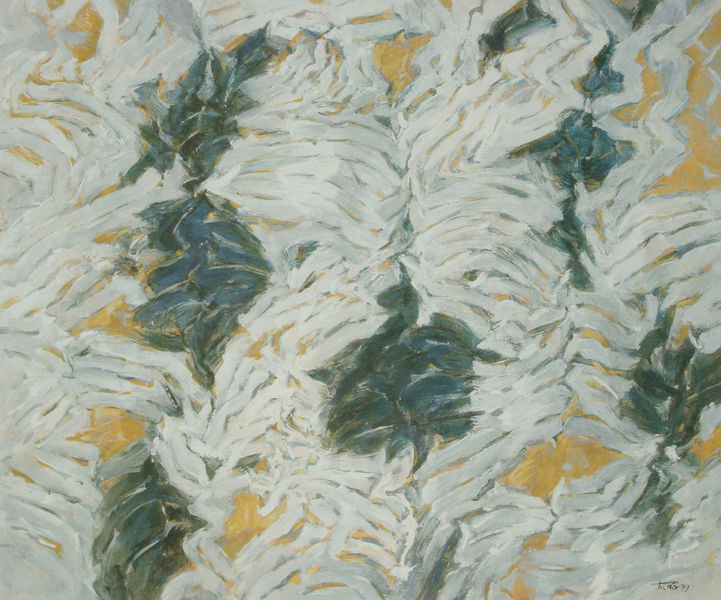
Titel: Entweder - Oder I
Künstler: Hann Trier
Institution: Im Besitz des Künstlers
Schlagwörter: gemälde, gelb, grün, blumen, orange, schwarz, weiss, muster, signatur, öl, pastos, schnüre, wellen, abstrakt, farben, modern, farbe, formen, linien, duktus, striche, form, pinsel, pinselduktus, pinselstrich, fleck, flecken, zickzack, struktur, pinselstriche, fäden, gewebe, verlaufen, übereinander, geklebt, haptisches, miteinander